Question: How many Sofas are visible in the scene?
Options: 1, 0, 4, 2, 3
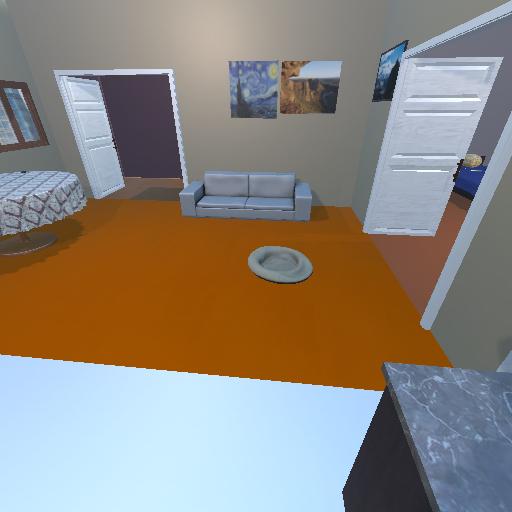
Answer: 1